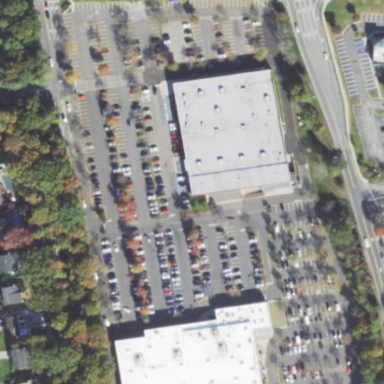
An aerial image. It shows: Retail building.